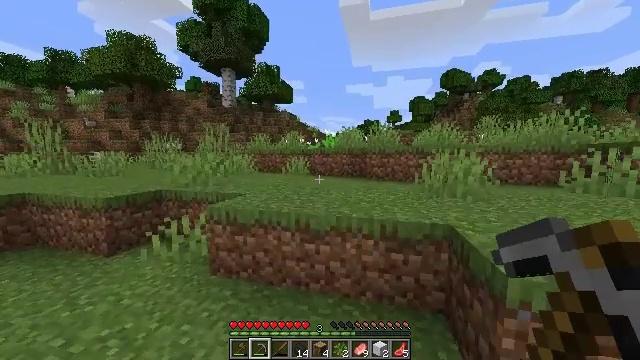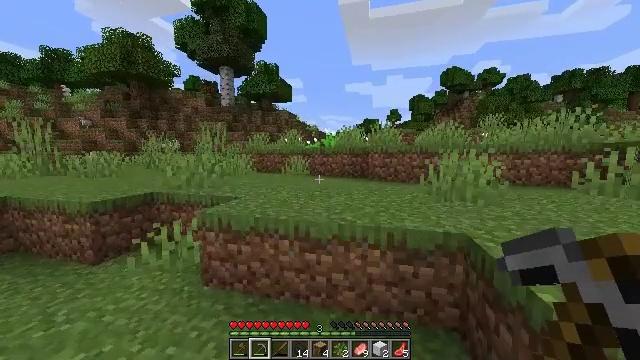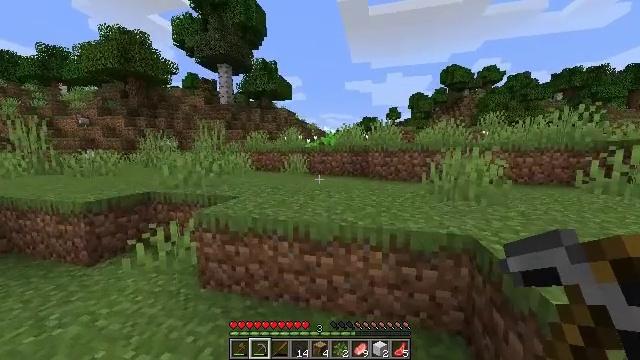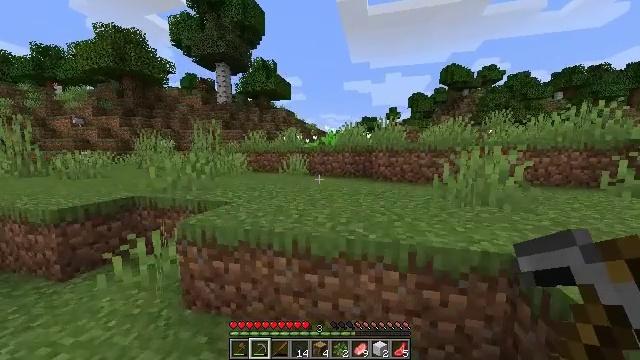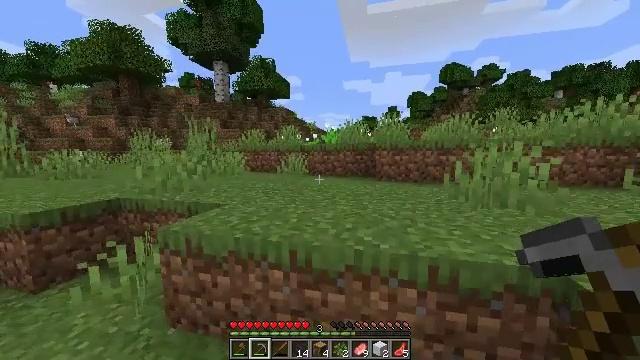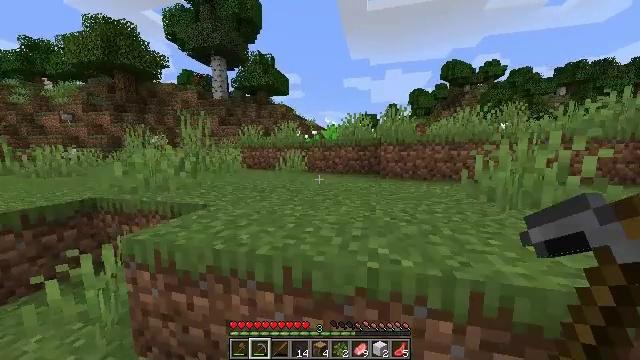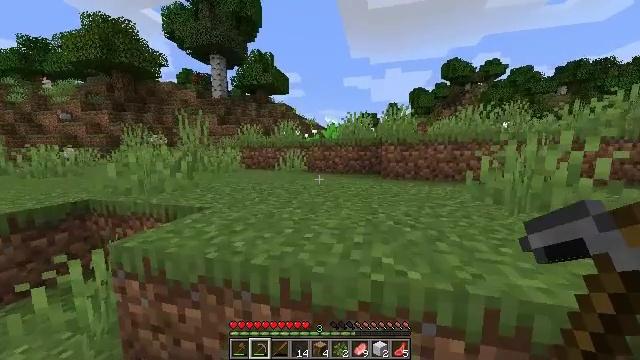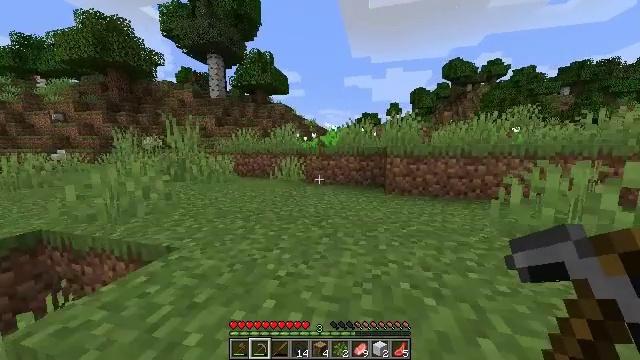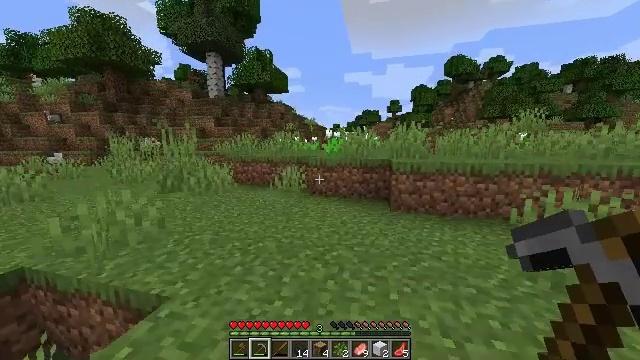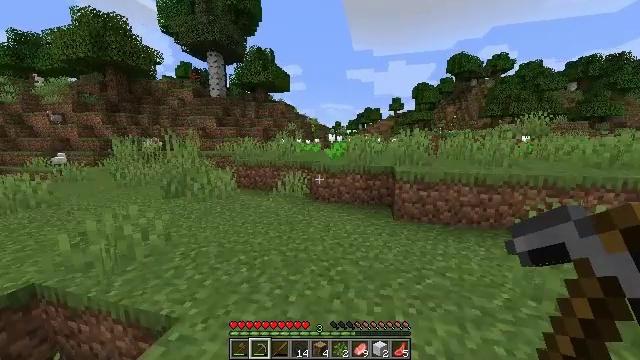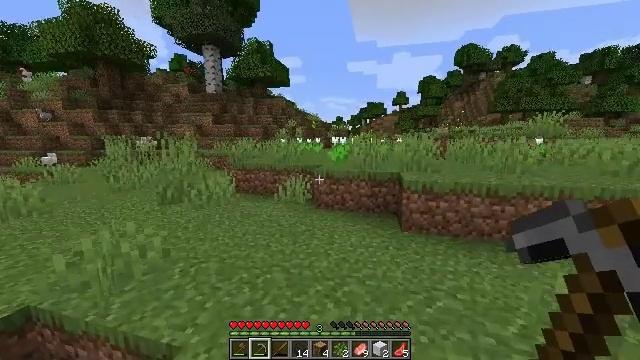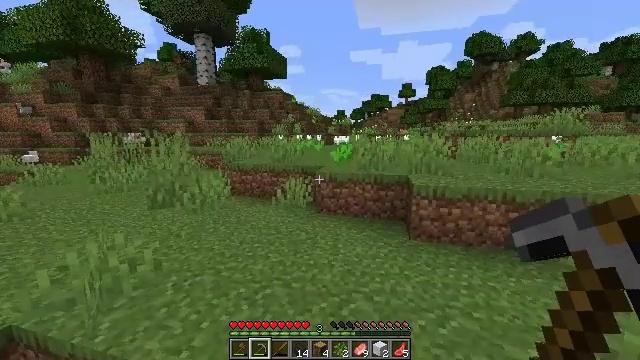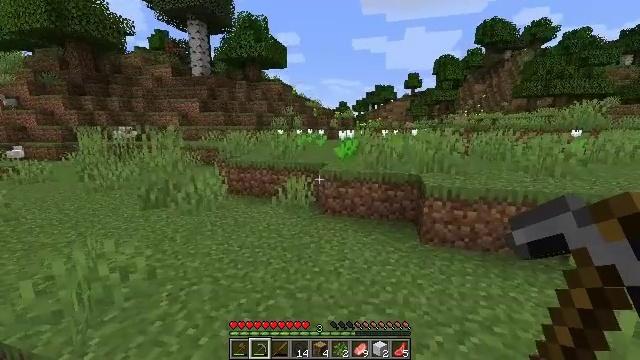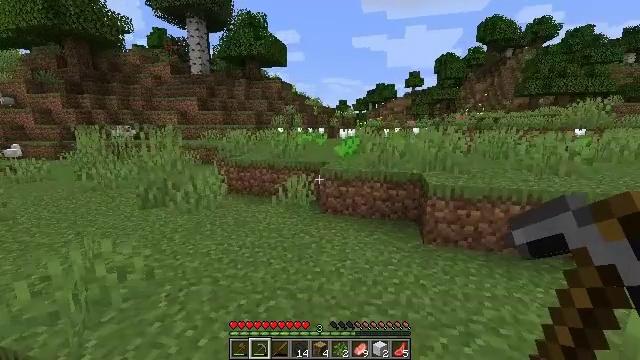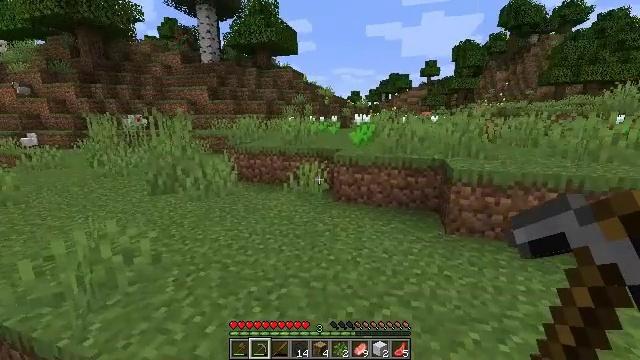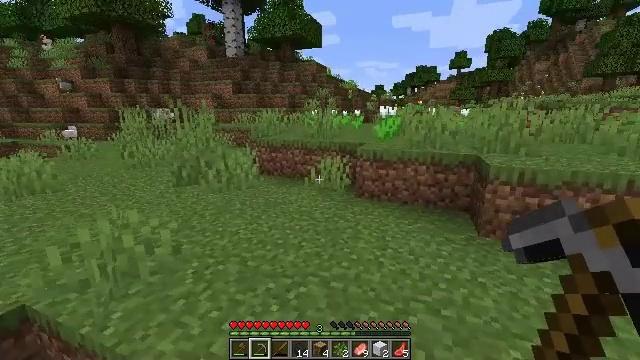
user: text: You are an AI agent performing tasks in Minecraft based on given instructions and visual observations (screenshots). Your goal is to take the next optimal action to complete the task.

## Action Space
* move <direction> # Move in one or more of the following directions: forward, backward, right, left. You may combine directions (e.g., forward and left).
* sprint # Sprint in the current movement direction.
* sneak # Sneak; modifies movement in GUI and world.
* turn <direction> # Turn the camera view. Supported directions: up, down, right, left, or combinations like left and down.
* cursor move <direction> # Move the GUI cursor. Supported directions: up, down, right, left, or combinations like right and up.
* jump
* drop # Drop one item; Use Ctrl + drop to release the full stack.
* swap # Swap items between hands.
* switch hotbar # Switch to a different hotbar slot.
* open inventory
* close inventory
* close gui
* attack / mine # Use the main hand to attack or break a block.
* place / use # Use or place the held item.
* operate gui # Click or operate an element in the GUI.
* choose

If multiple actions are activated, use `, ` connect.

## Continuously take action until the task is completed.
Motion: motion action
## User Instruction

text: Break the white tulip to collect it.
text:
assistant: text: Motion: move forward
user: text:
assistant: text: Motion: move forward
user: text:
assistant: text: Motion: move forward
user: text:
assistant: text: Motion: move forward
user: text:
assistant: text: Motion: move forward
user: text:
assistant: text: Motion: move forward
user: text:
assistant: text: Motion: move forward, jump
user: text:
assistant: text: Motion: move forward, turn down, jump
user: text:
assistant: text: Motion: move forward, jump
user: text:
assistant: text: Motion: move forward, jump
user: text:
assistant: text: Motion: move forward, jump
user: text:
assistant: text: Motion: move forward, turn down
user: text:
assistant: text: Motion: move forward
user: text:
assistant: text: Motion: move forward, turn left and down
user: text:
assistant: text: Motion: move forward, turn left and down
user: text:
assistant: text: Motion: move forward, turn left
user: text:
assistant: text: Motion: move forward, turn left
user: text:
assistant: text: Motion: move forward
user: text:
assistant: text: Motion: move forward
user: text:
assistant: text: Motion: move forward
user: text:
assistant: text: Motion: move forward
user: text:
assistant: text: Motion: move forward
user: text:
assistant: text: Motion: move forward
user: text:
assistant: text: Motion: move forward
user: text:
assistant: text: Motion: move forward
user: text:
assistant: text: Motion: move forward
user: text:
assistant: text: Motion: no_op
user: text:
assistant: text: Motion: no_op
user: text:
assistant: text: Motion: no_op
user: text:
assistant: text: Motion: no_op